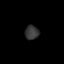
Tissue: lung
Cell type: Endothelial cells
Senescence score: 0.5534
Nuclear area (px): 193
Mean DAPI intensity: 53.902